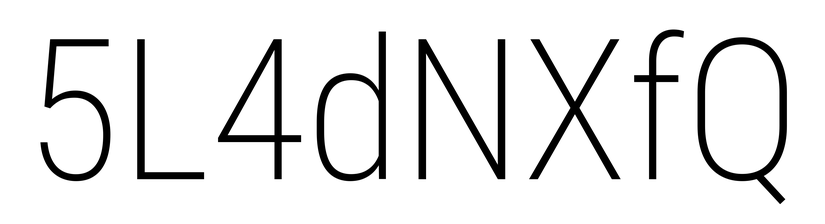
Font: Roboto_Condensed_ExtraLight